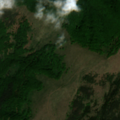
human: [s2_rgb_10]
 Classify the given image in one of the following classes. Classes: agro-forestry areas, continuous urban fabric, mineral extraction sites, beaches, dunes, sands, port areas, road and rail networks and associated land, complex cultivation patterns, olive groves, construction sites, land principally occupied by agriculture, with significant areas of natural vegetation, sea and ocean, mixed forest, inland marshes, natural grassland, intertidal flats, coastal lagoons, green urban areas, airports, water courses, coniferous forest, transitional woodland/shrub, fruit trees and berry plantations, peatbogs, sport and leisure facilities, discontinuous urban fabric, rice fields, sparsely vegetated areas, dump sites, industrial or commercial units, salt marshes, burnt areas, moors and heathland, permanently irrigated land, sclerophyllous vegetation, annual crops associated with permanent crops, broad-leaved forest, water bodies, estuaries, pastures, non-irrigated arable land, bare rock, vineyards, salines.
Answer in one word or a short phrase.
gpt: broad-leaved forest, coniferous forest, natural grassland, transitional woodland/shrub